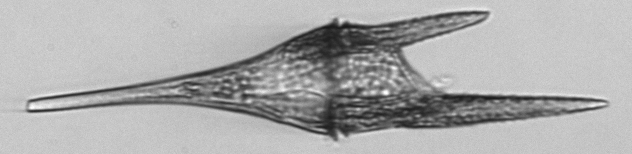
Label: Tripos_furca